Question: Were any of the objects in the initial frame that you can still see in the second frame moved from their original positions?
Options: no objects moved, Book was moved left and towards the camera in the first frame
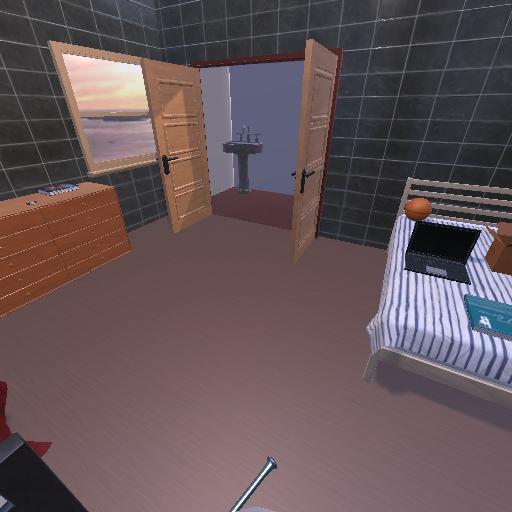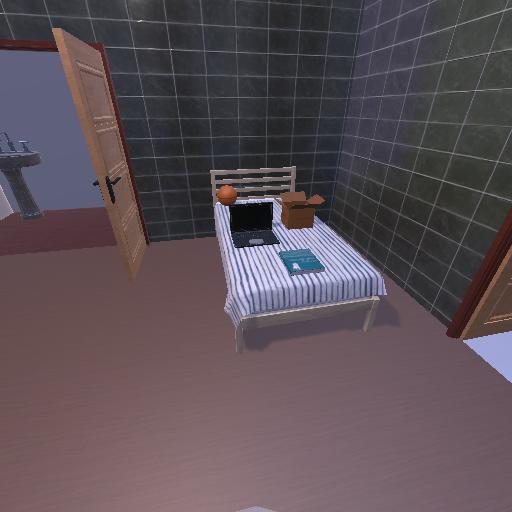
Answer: no objects moved